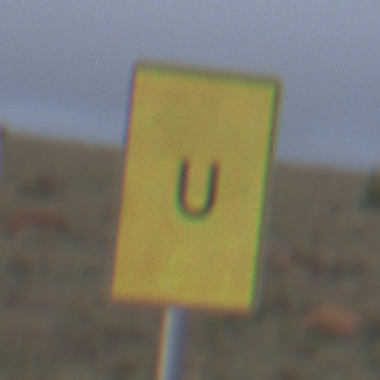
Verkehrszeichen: AnkuendigungOderFortsetzungUmleitungOhnePfeilsymbol
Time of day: SunriseSunset
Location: Outdoor (Nature)
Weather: Overcast
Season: NotSpecified
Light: Natural